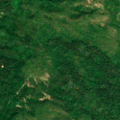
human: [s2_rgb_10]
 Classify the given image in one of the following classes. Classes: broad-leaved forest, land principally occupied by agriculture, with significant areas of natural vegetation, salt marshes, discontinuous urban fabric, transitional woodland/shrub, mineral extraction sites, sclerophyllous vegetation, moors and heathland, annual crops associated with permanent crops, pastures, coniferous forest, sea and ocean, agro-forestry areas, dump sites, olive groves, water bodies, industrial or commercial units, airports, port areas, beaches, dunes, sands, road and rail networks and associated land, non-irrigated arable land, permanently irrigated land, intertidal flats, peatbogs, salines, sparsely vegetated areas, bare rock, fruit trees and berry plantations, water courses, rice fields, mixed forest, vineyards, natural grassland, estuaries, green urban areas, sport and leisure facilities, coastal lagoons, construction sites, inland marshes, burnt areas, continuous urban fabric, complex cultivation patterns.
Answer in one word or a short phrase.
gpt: broad-leaved forest, mixed forest